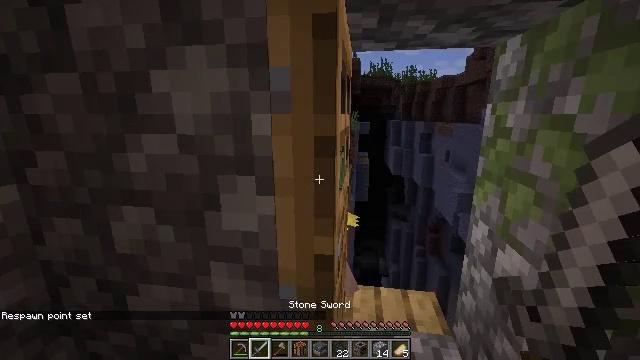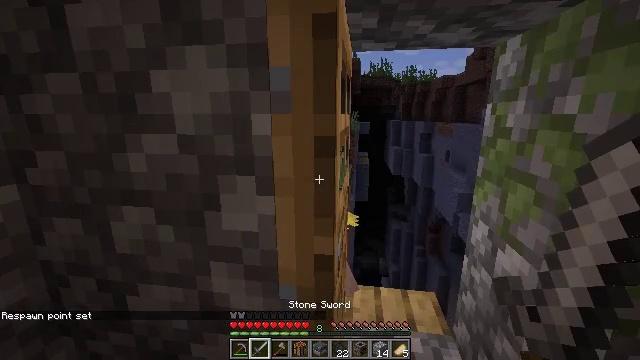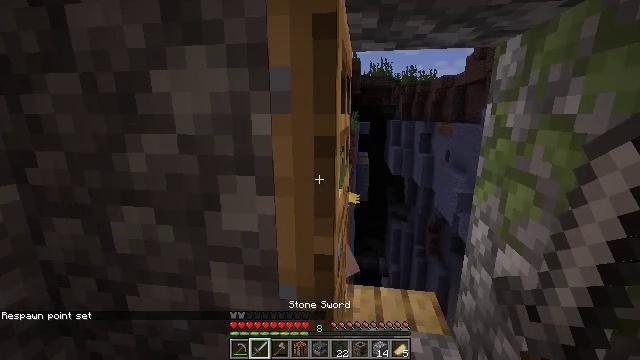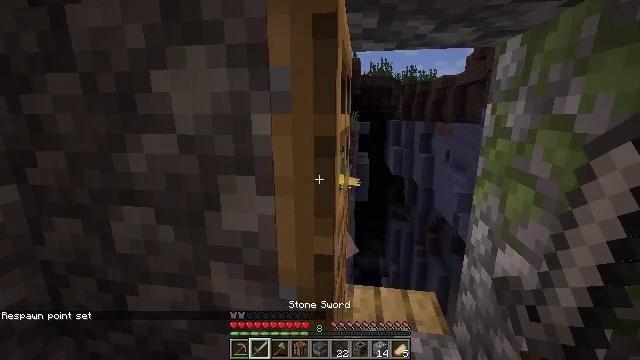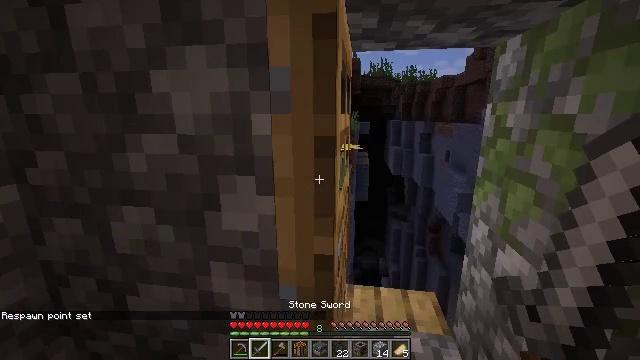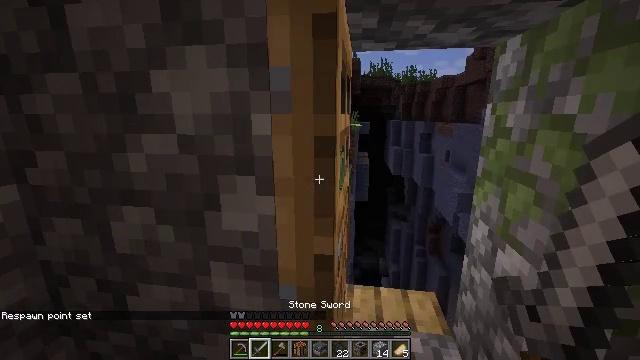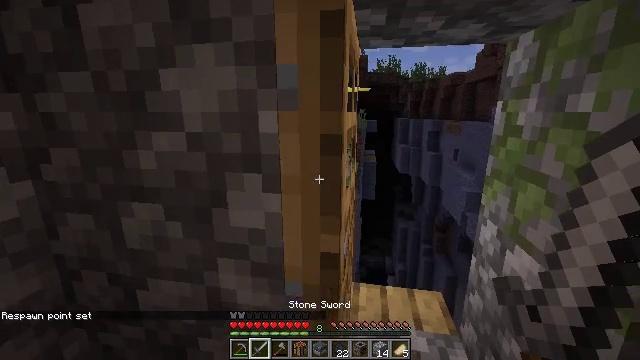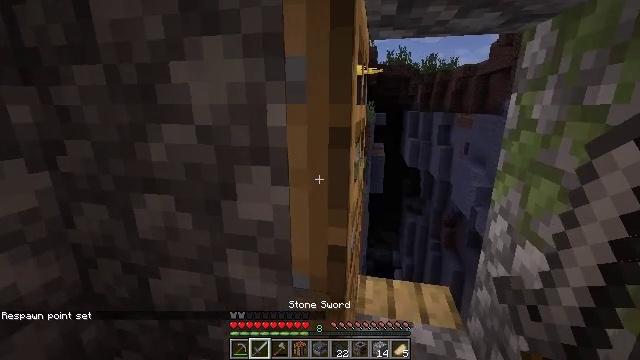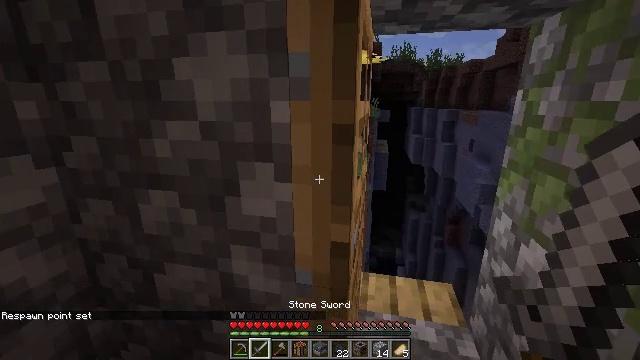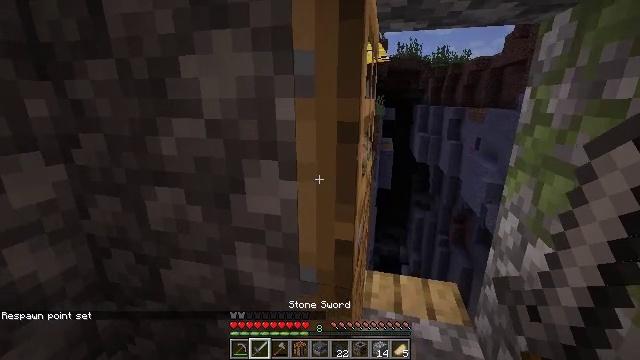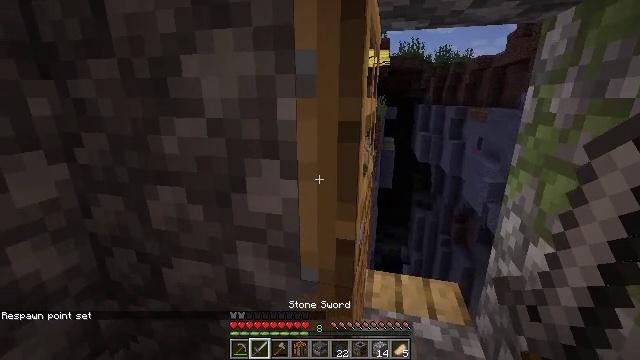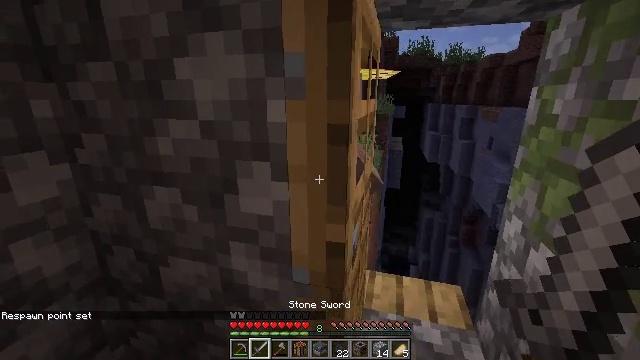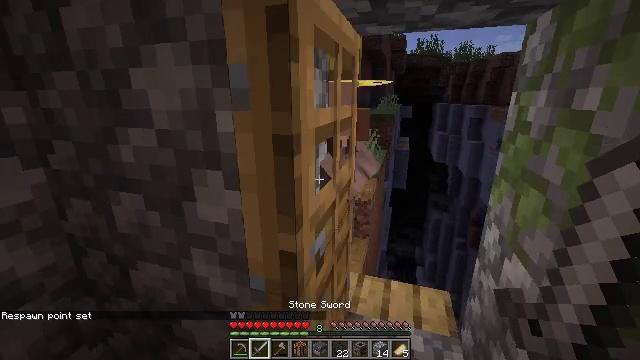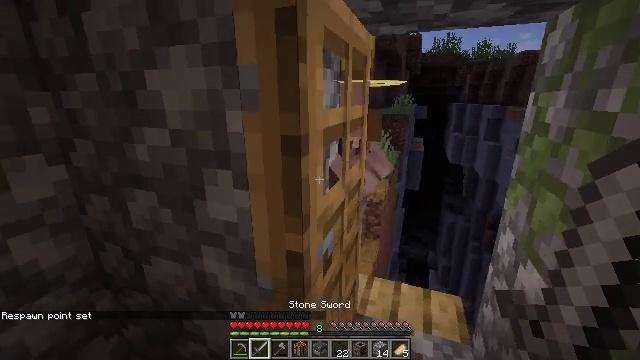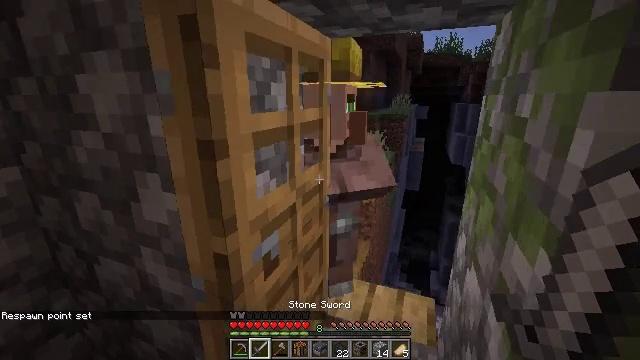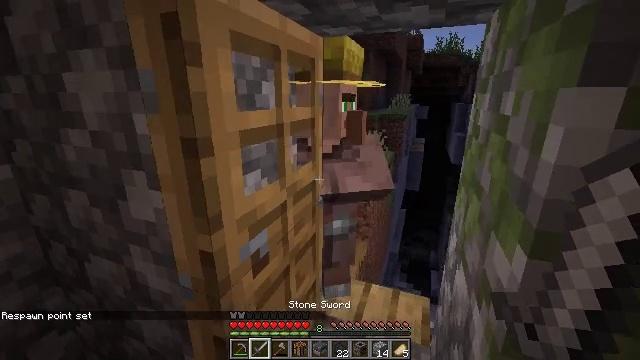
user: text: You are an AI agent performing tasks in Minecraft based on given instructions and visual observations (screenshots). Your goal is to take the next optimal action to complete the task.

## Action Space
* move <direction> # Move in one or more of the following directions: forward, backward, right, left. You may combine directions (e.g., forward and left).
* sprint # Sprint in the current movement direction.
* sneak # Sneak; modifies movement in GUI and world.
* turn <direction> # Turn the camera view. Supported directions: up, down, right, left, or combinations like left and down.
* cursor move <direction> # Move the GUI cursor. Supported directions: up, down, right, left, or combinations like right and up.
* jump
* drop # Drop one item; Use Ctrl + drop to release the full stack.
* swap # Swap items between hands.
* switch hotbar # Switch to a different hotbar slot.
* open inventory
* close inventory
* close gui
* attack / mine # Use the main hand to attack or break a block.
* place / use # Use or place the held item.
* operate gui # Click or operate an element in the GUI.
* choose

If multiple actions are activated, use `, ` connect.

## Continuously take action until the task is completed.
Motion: motion action
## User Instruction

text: Harvest grass block to clear the area.
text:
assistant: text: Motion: no_op
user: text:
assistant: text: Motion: no_op
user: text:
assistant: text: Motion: no_op
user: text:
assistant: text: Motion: no_op
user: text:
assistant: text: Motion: no_op
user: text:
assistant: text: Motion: turn left
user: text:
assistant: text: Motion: turn left and down
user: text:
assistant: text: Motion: no_op
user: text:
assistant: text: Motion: turn left
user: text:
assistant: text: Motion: no_op
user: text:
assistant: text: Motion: move right, turn left
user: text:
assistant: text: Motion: move right, turn left
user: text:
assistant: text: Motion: move right, turn left
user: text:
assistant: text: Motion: no_op
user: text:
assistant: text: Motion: no_op
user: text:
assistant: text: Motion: no_op
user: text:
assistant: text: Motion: no_op
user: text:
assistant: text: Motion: no_op
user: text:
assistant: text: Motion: no_op
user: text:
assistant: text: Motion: no_op
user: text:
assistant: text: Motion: no_op
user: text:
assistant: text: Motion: no_op
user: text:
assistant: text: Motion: no_op
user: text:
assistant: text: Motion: no_op
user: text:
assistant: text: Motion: no_op
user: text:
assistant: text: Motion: move left
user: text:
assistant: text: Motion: move left, turn right and down
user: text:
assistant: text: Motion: move left, turn right and down
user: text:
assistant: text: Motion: move back and move left, turn right and down
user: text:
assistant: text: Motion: move back and move left, turn right and down